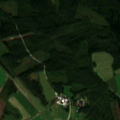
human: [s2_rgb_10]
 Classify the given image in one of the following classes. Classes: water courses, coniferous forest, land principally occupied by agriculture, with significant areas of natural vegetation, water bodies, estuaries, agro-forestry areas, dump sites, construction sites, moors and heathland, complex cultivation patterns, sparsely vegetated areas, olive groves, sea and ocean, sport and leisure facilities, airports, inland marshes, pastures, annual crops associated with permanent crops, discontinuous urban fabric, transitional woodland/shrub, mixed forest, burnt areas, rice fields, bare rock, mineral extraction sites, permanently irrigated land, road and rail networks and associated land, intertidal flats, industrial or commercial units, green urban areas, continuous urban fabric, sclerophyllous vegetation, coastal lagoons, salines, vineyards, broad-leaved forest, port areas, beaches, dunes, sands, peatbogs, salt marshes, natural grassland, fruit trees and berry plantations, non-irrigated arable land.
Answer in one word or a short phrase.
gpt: non-irrigated arable land, land principally occupied by agriculture, with significant areas of natural vegetation, coniferous forest, mixed forest